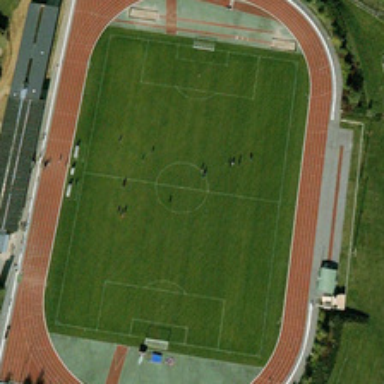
Some people are in a playground near several green trees and a piece of green meadow .